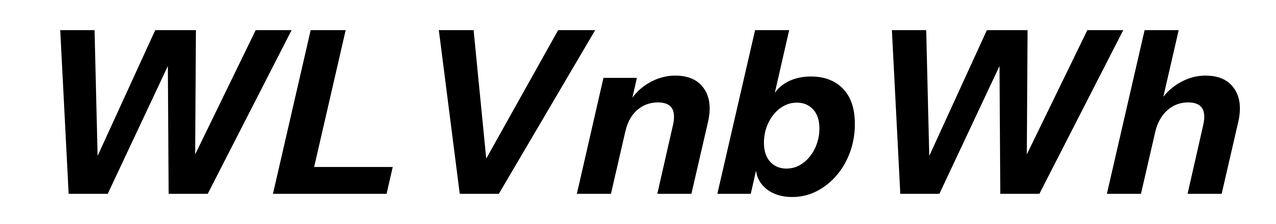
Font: InstrumentSans-Italic_Bold_Italic